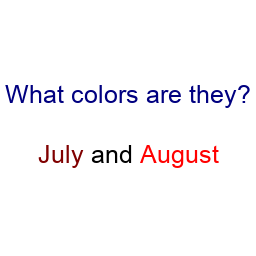
Color: maroon, red
Background color: white
Question text color: navy